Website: macys
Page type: delivery-shipping
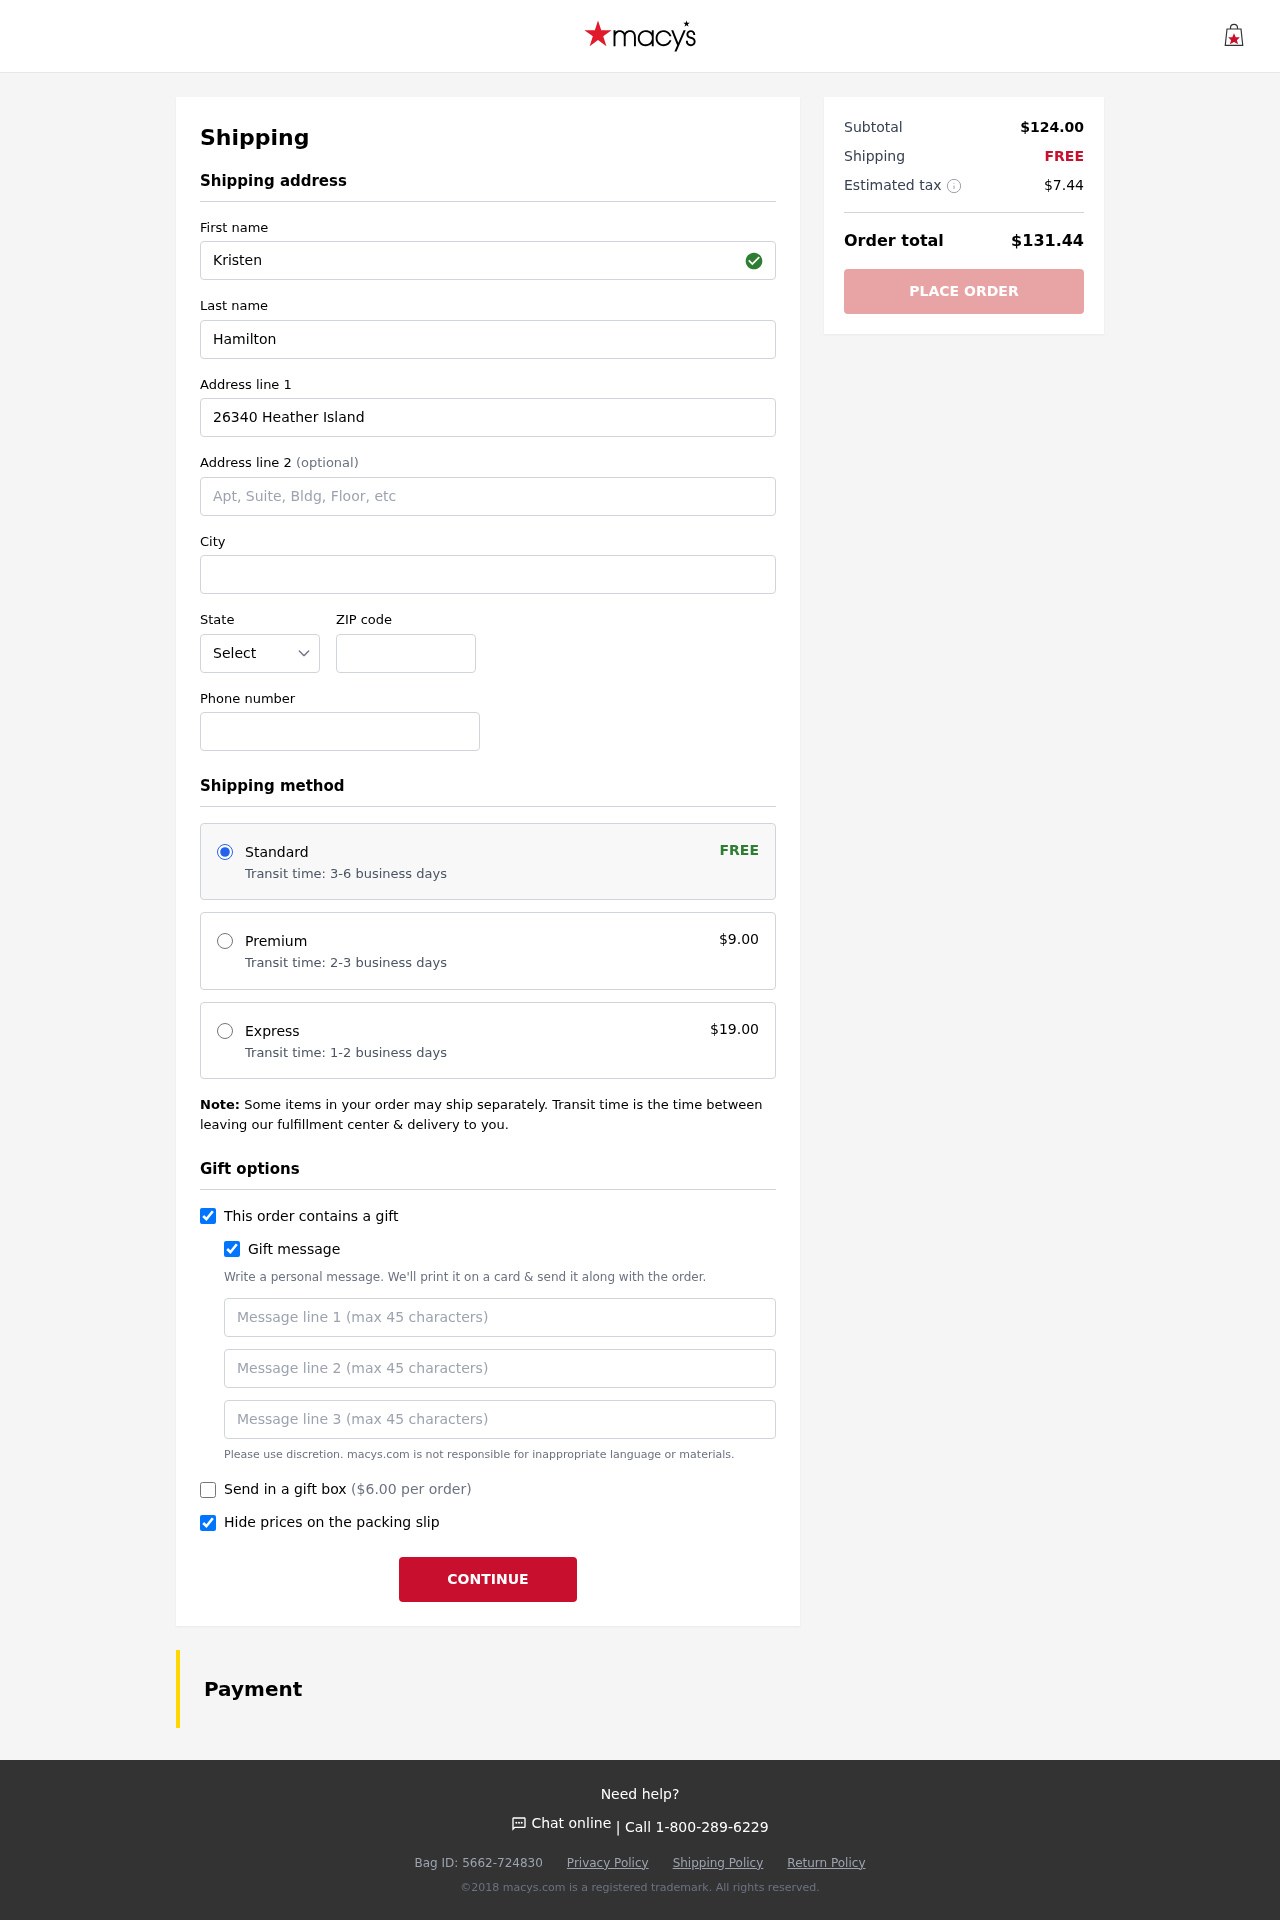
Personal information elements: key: PII_STATE_ABBR
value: RI
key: PII_FIRSTNAME
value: Kristen
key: PII_LASTNAME
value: Hamilton
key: PII_STREET
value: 26340 Heather Island
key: PII_CITY
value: Farleyhaven
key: PII_POSTCODE
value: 52492
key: PII_PHONE
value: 8838430277
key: PII_GIFT_MESSAGE
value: Happy housewarming, Linda! I thought this rug would be the perfect touch to make your new space feel even cozier. Can’t wait to see how it brings everything together!
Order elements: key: ORDER_SHIPPING_STANDARD
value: Transit time: 3-6 business days
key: ORDER_SHIPPING_COST
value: FREE
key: ORDER_SHIPPING_PREMIUM
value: Transit time: 2-3 business days
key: ORDER_SHIPPING_PREMIUM_PRICE
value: $9.00
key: ORDER_SHIPPING_EXPRESS
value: Transit time: 1-2 business days
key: ORDER_SHIPPING_EXPRESS_PRICE
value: $19.00
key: ORDER_GIFT_BOX_PRICE
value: ($6.00 per order)
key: ORDER_SUBTOTAL
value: $124.00
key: ORDER_SHIPPING_COST2
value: FREE
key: ORDER_TAX
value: $7.44
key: ORDER_TOTAL
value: $131.44